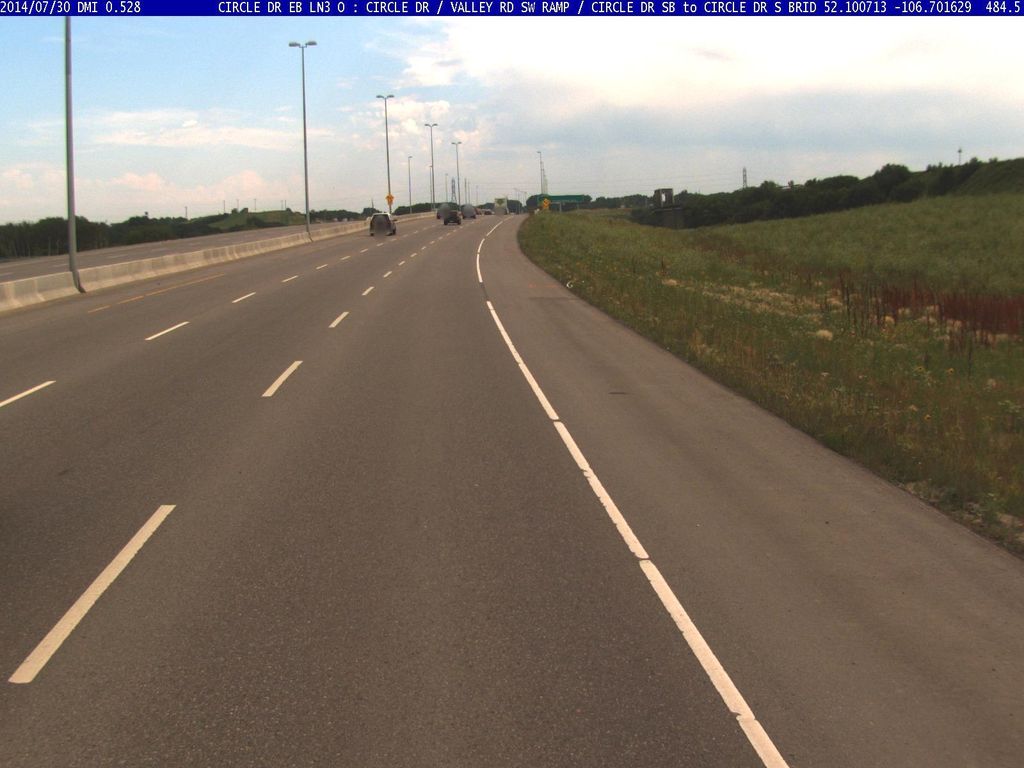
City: saskatoon